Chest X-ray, PA view. Patient: 57 years old, sex M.
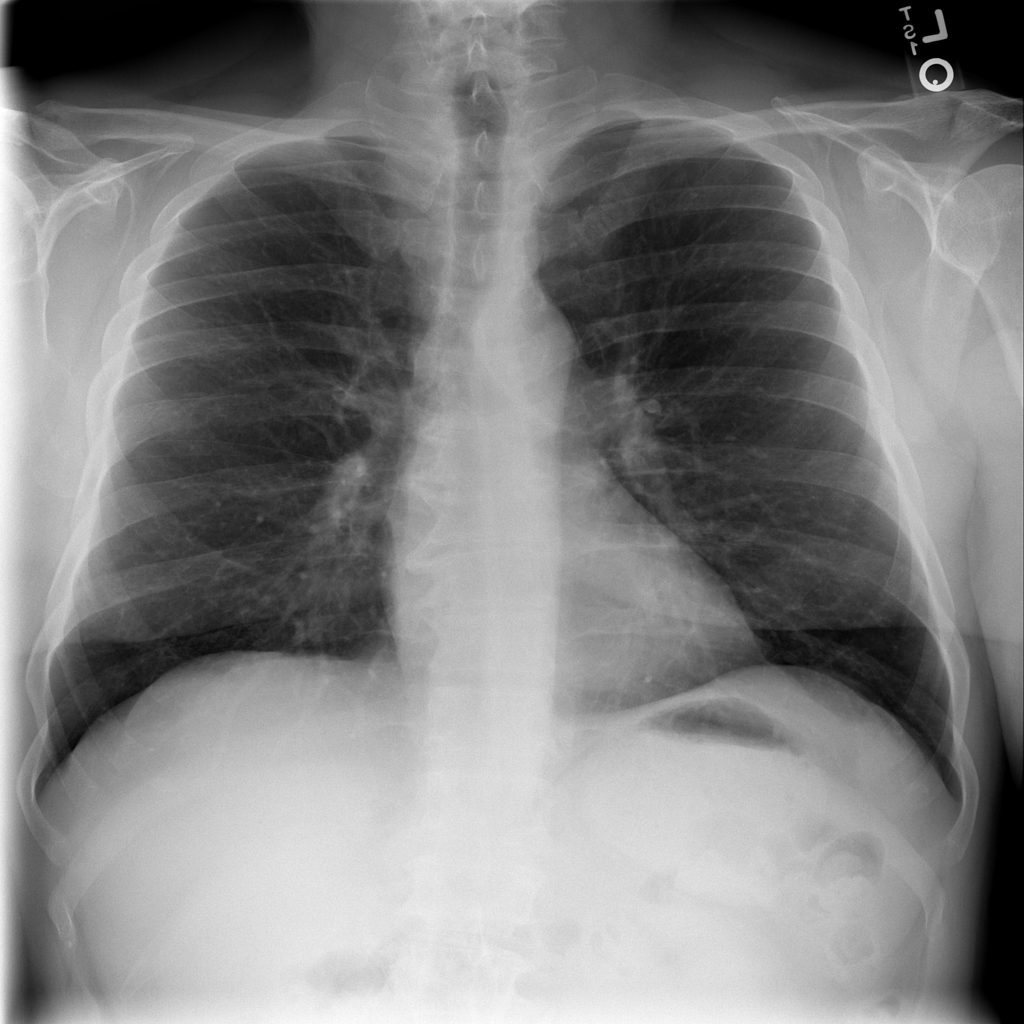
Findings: No Finding